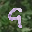
Label: 9